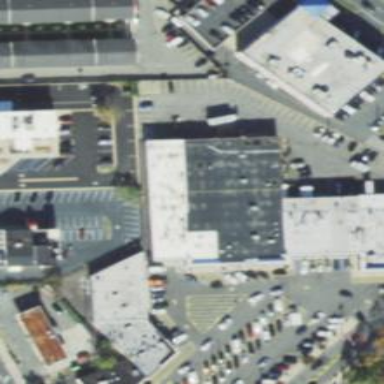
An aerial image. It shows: Supermarket.